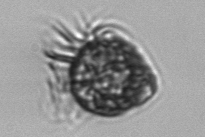
Label: Ciliophora